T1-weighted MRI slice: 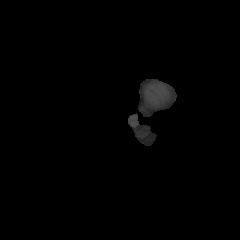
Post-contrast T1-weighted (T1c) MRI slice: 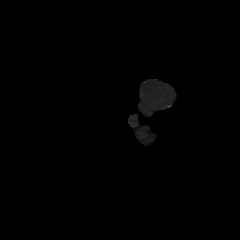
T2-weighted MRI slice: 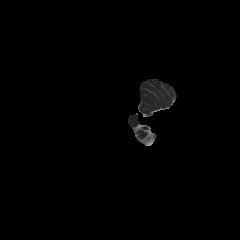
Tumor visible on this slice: no